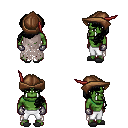
a pixel art fantasy rpg character, male body template, orc, green skin, gray tattered cape, white pants, black princess hairstyle, leather cap, metal gloves, gray slippers, four views (front, back, left, right), 2x2 character sprite sheet, small pixel art, hard edges, no anti-aliasing